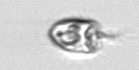
Label: Balanion